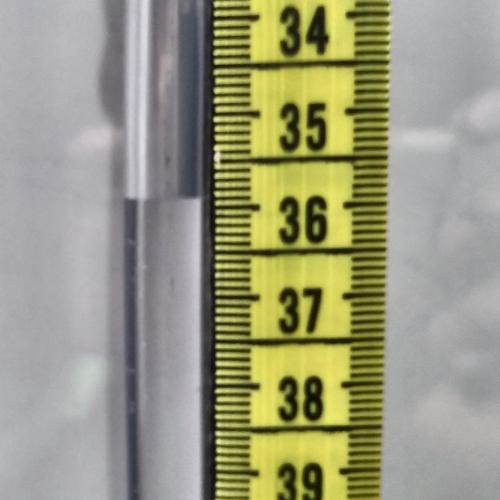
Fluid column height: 35.9 cm